Question: Kinda confusing title but oh well.
I have a UIScrollView in my viewController, in that is 3 UIViews with some buttons in each. I download data from a server and populate it into the view and this works as soon as you start scrolling the UIScrollView, but sometimes the buttons only partially load.
Usually its the button label without my formatting added to it. The button works and as soon as you click the button the rest of view loads correctly. Basically if the UIScrollView is touched in anyway it displays correctly.
I've tried adding and removing the scrollView to the view and I've called [scrollView setNeedsDisplay] and the exact same thing happens.
Anyone come across this?
EDIT: screen shot before and after (just basic to demonstrate whats happening)

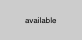
Answer: I was building the buttons in drawRect which was causing issues. Built the buttons in a separate method and it worked fine.